Aerial crown-view tile of a tropical tree (Barro Colorado Island, Panama), acquired 20250715:
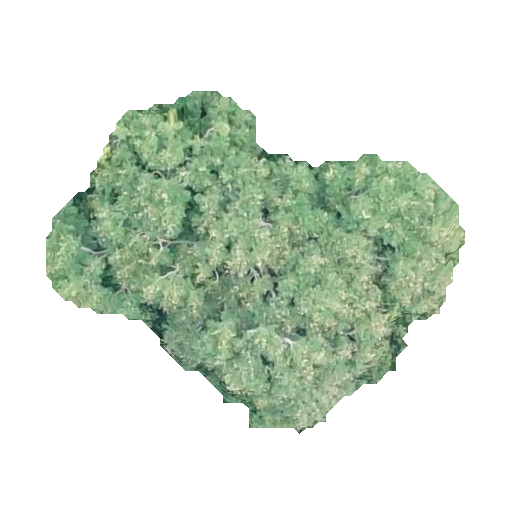
Species: Jacaranda copaia
GBIF accepted scientific name: Jacaranda copaia
Crown area: 129.322 m²